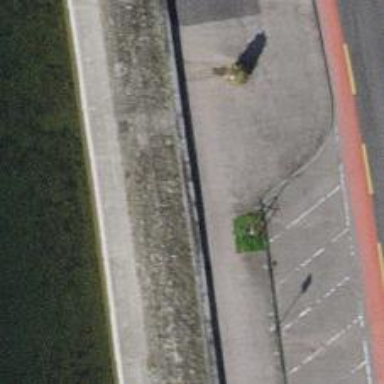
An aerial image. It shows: Wall barrier.